Brain MRI, t1w sequence, axial 2D slice.
Patient: age 29, sex M, weight 78 kg, height 1.78 m
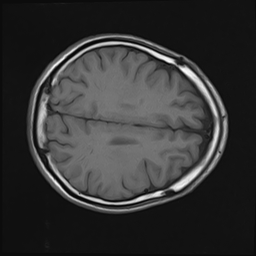